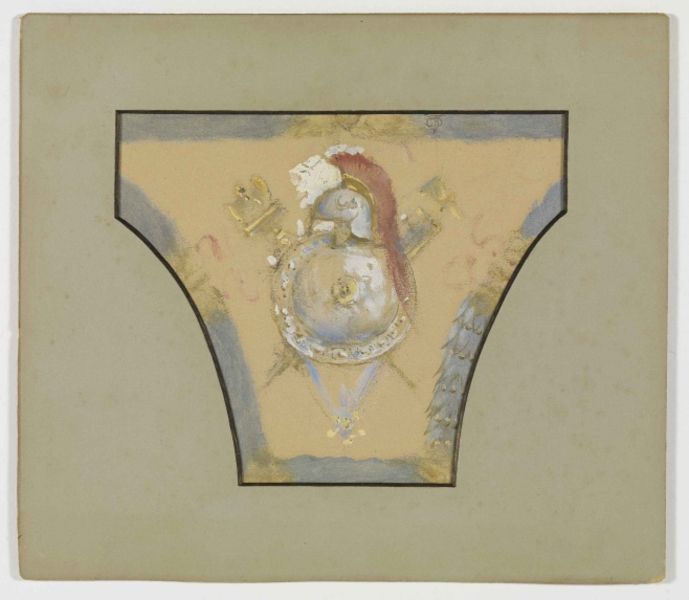
Titel: Studie zur Innendekoration des Landesgewerbemuseums in Stuttgart
Künstler: Ferdinand Keller
Standort: Karlsruhe
Institution: Staatliche Kunsthalle Karlsruhe
Schlagwörter: adler, blau, blätter, feder, gemälde, weiß, aquarell, gelb, grob, ocker, sand, ausschnitt, braun, frau, grau, hut, kreide, mitte, schmuck, schwarz, skizze, symbol, zeichen, zeichnung, blüten, rot, beige, haube, malerei, ornament, wand, federn, rahmen, silber, sockel, busch, gold, haare, stickerei, familie, knopf, krone, kreis, rund, schuppen, federbusch, schnell, schweif, relief, stab, mauer, krieg, detail, dekor, wandmalerei, metall, posament, edel, bemalt, griff, schild, arrangement, linie, kontur, symmetrisch, umrahmung, form, militär, schwert, schwerter, säbel, waffen, konturen, soldat, waffe, degen, helm, entwurf, kranz, ritter, rüstung, rom, kapitell, fragment, karton, teilstück, römer, wappen, zacken, harnisch, rosette, krieger, schwart, zier, federschmuck, beil, einfassung, wandbehang, quadrat, metal, gekreuzt, insignien, schutz, römisch, standarte, rekonstruktion, spqr, standarten, reflektionen, schablone, buschen, schutzschild, feldzeichen, federbuschen, liktorenbündel, katon, d, schild wappen deckenbemalung, helmschwerterrömer, nasenschutz, ritterwappen, gekreuzte waffen, t-form, buckelschild, schild mit helm und schwert, dreizepter